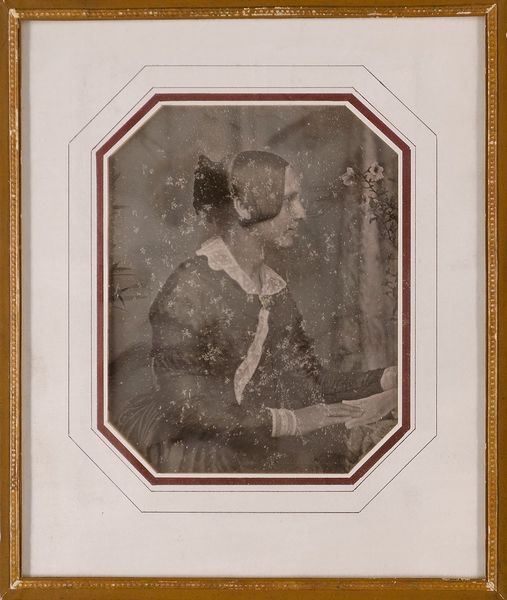
Titel: Molly Busse, geb. Merck (1812-1897), 1843
Künstler: Carl Ferdinand Stelzner
Standort: Hamburg
Institution: Museum für Kunst und Gewerbe Hamburg
Schlagwörter: frau, portrait, figur, foto, fotografie, photographie, photo, lichtbild, daguerreotypie, bildwerke, angewandte und bildende kunst, hessische systematik, porträt, porträtfotografie, porträtphotographie, hüftbild